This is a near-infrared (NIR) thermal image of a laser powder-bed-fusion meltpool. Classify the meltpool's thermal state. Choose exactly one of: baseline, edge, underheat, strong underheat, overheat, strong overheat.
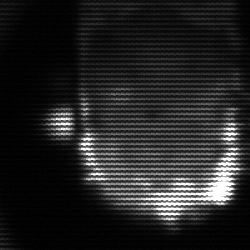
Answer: baseline